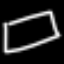
Label: square